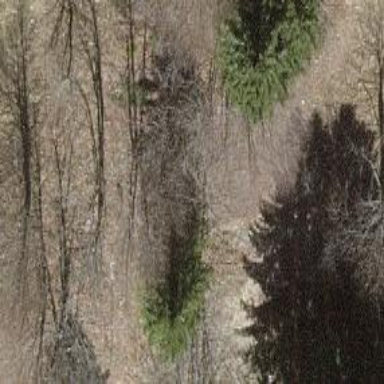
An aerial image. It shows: Single tag "natural: tree."